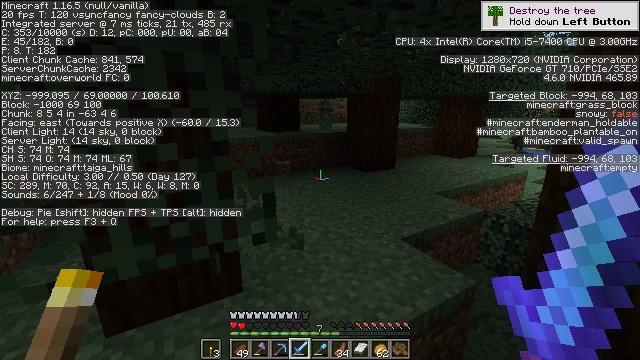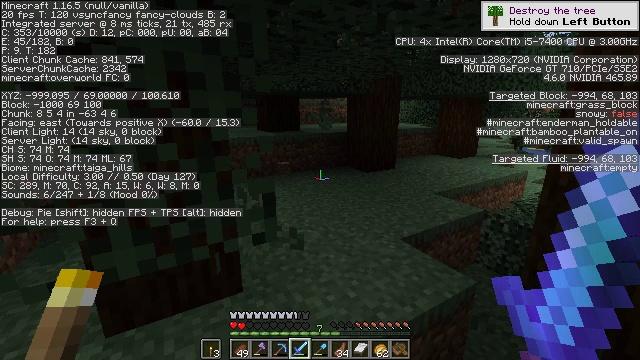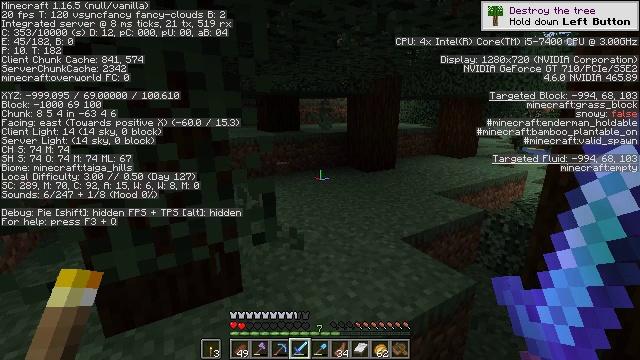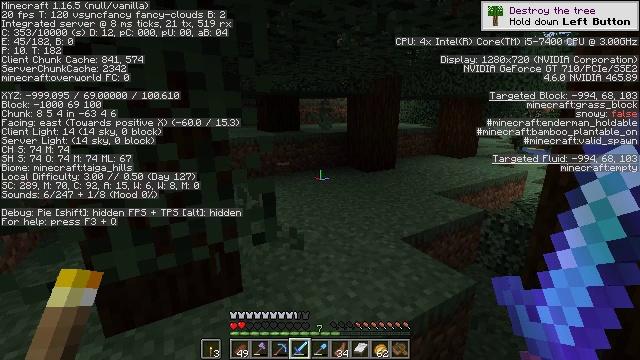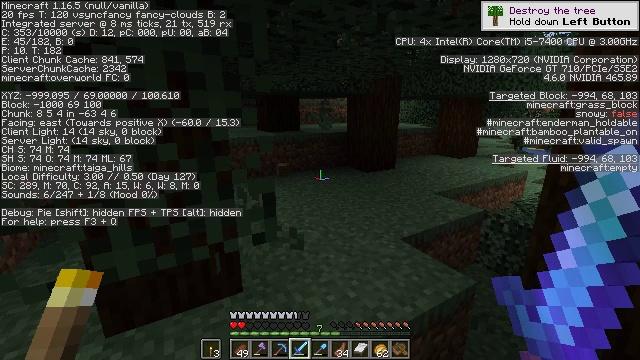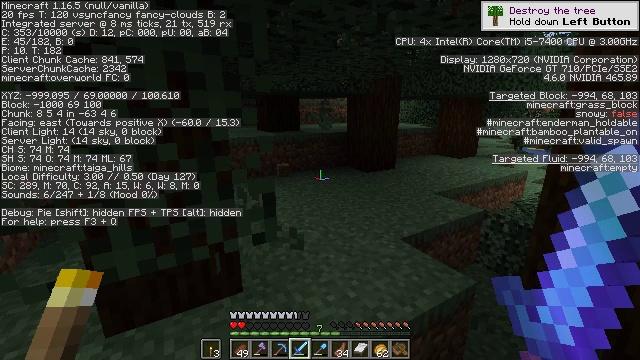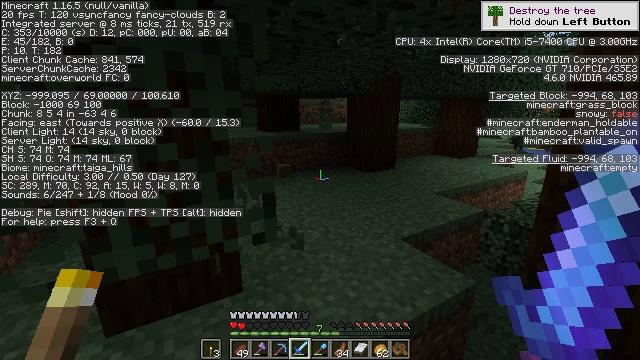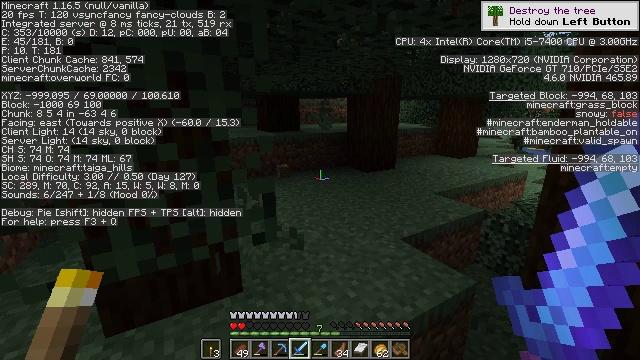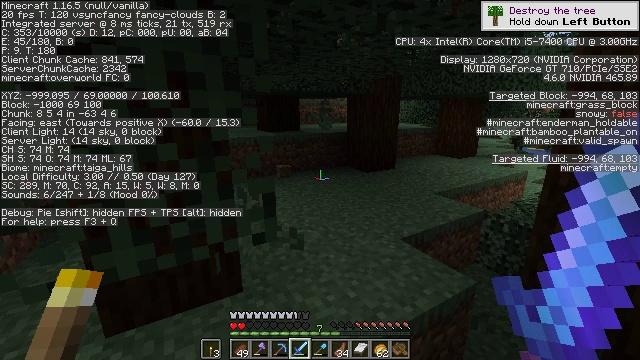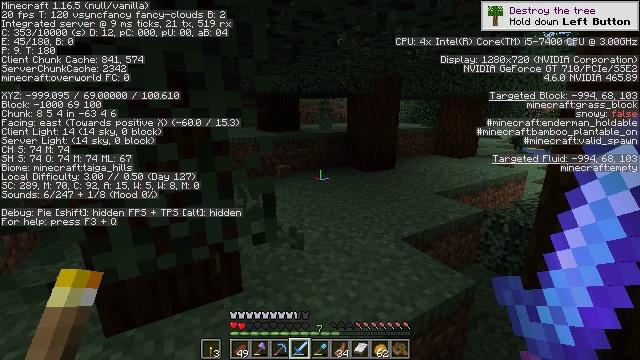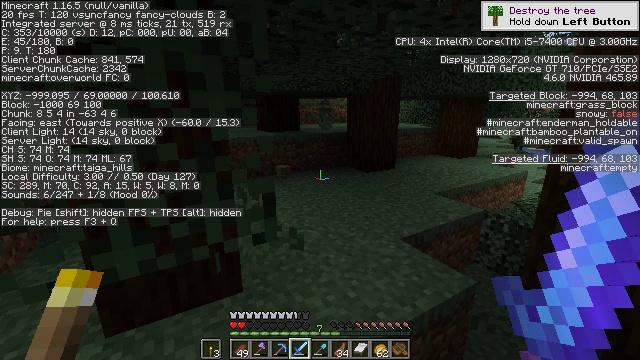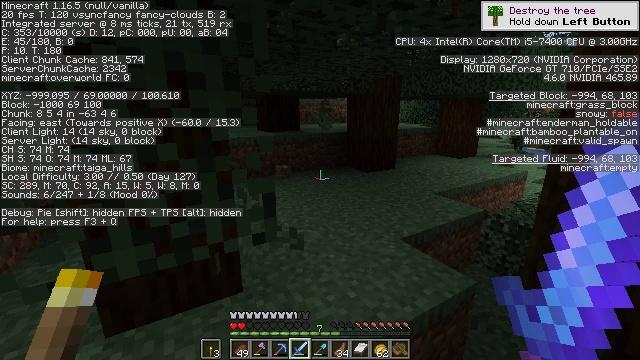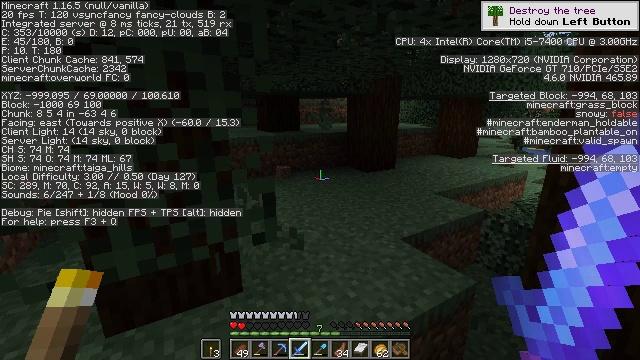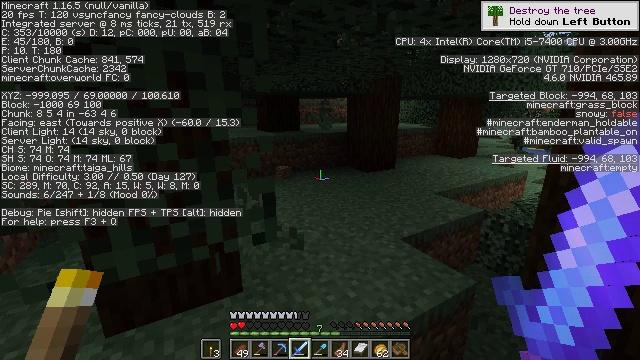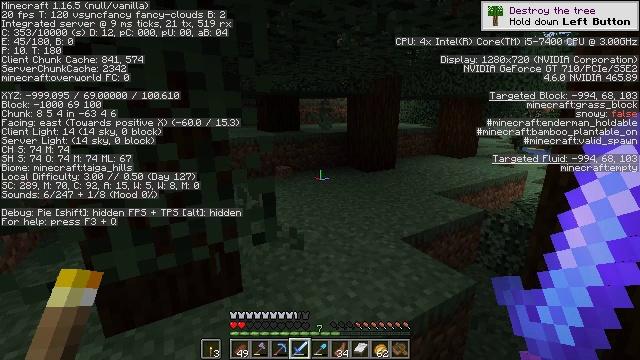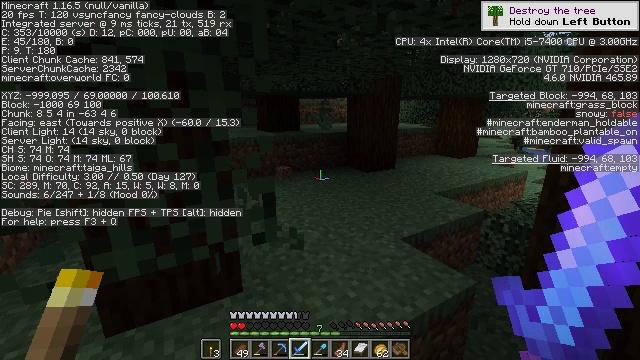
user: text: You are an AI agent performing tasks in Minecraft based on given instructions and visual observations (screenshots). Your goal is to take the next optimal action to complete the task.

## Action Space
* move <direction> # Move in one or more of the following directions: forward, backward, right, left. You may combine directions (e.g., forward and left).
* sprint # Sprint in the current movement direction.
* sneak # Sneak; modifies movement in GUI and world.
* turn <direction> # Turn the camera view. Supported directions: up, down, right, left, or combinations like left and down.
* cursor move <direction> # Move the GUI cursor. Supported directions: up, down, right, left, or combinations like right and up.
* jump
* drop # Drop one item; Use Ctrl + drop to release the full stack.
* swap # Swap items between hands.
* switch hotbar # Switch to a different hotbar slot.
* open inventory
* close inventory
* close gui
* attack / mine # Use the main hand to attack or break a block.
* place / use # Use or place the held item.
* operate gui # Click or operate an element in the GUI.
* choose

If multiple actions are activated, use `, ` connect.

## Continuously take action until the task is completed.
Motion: motion action
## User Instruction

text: Gather sweet berries from the bush.
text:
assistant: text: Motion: no_op
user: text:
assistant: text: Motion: no_op
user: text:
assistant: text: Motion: no_op
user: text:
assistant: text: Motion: no_op
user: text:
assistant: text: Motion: no_op
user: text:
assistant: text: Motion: no_op
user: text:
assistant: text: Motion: no_op
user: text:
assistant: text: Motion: no_op
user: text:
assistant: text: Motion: no_op
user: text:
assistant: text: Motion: no_op
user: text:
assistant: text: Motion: no_op
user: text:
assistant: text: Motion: no_op
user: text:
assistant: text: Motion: no_op
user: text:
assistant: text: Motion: no_op
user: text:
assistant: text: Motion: no_op
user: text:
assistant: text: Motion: no_op
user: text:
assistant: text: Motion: no_op
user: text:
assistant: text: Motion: no_op
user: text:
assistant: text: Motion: no_op
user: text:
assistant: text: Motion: no_op
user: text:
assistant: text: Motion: no_op
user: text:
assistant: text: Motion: no_op
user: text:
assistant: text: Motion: no_op
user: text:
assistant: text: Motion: no_op
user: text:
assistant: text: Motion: no_op
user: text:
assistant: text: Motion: no_op
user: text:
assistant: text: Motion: no_op
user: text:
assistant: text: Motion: no_op
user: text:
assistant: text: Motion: no_op
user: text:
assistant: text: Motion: no_op